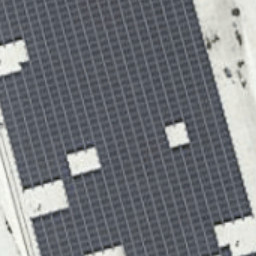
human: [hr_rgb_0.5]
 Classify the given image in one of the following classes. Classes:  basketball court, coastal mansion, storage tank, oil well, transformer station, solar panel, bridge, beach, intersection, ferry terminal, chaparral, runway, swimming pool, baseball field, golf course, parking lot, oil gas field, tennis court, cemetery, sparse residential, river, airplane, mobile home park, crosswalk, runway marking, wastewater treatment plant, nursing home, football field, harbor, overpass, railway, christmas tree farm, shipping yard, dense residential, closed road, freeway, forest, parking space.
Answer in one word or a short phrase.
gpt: solar panel